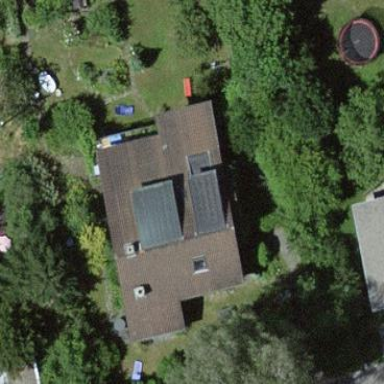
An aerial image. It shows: Building with tile roof.